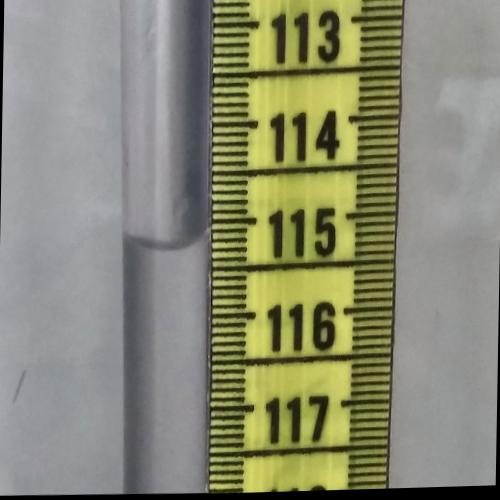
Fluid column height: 115.3 cm